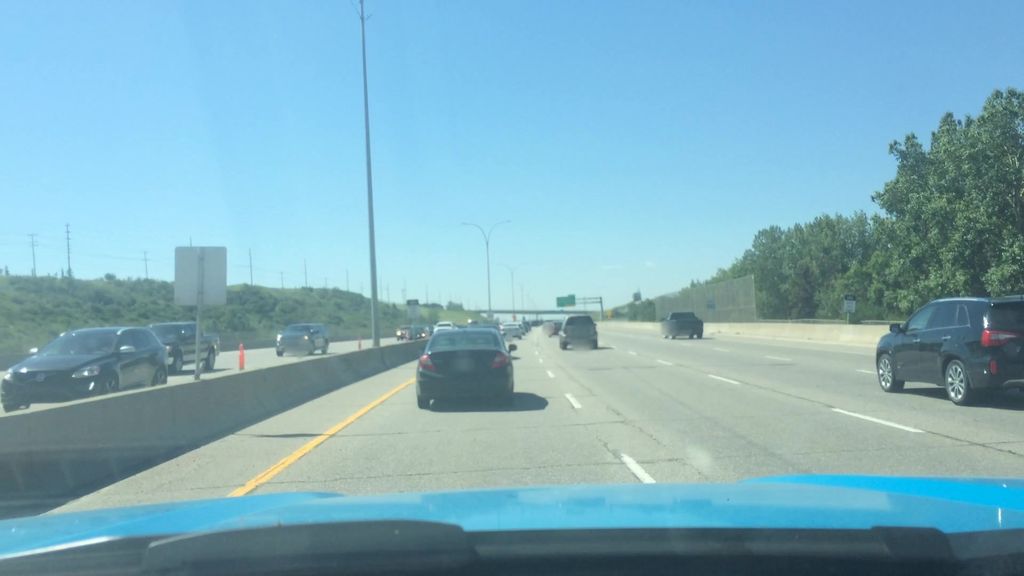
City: calgary